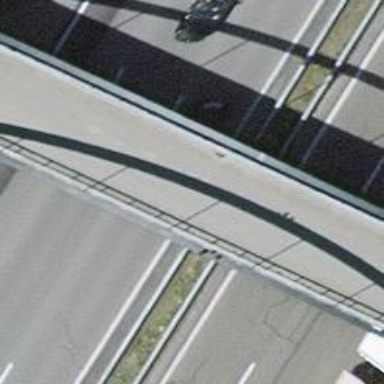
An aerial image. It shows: Bridge.